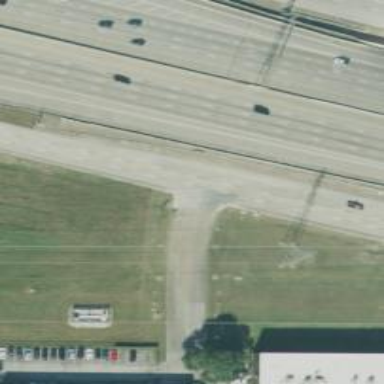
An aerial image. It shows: Secondary road with frontage road.